Question: Okay, so i have this array that's taken from Google sheets.

Now I want to assign variables with the elements from this array.
I have a function that creates a timer that needs to take the Title,Date,Image
how do I loop through the array and assign the temp variables then execute the function. and keep going until it goes through all the rows, so for this one it would have 4 timers.
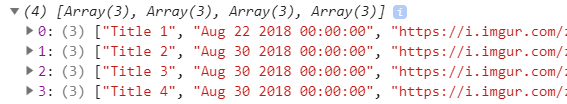
Answer: There are many ways to iterate through the array, but <URL> is most likely the easiest:
'''
arrayOfItems.forEach(item => {
let title = item[0];
let date = item[1];
let image = item[2];
executeFunction(title, date, image);
});
'''
With new es6 <URL>, you could also write it as:
'''
arrayOfItems.forEach(([title, date, image]) => {
executeFunction(title, date, image);
});
'''